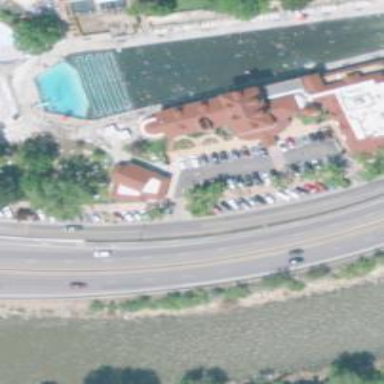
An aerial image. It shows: Parking space is available.